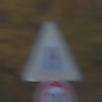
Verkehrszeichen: VerengteFahrbahn
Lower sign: Geschwindigkeit30
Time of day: SunriseSunset
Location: Outdoor (Nature)
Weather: PartlyCloudy
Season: Autumn
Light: Natural